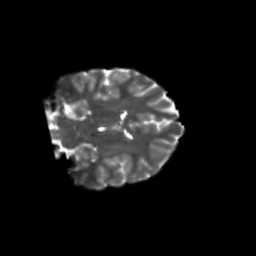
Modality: T2w
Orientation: coronal
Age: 11
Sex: male
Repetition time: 9.512 s
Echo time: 0.089 s